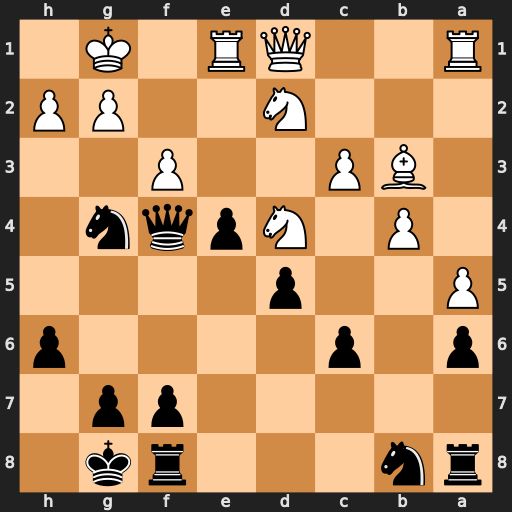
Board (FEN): rn3rk1/5pp1/p1p4p/P2p4/1P1Npqn1/1BP2P2/3N2PP/R2QR1K1
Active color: b
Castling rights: -
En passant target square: -
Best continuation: Qxh2+ Kf1 Qh1+ Ke2 Qxg2#